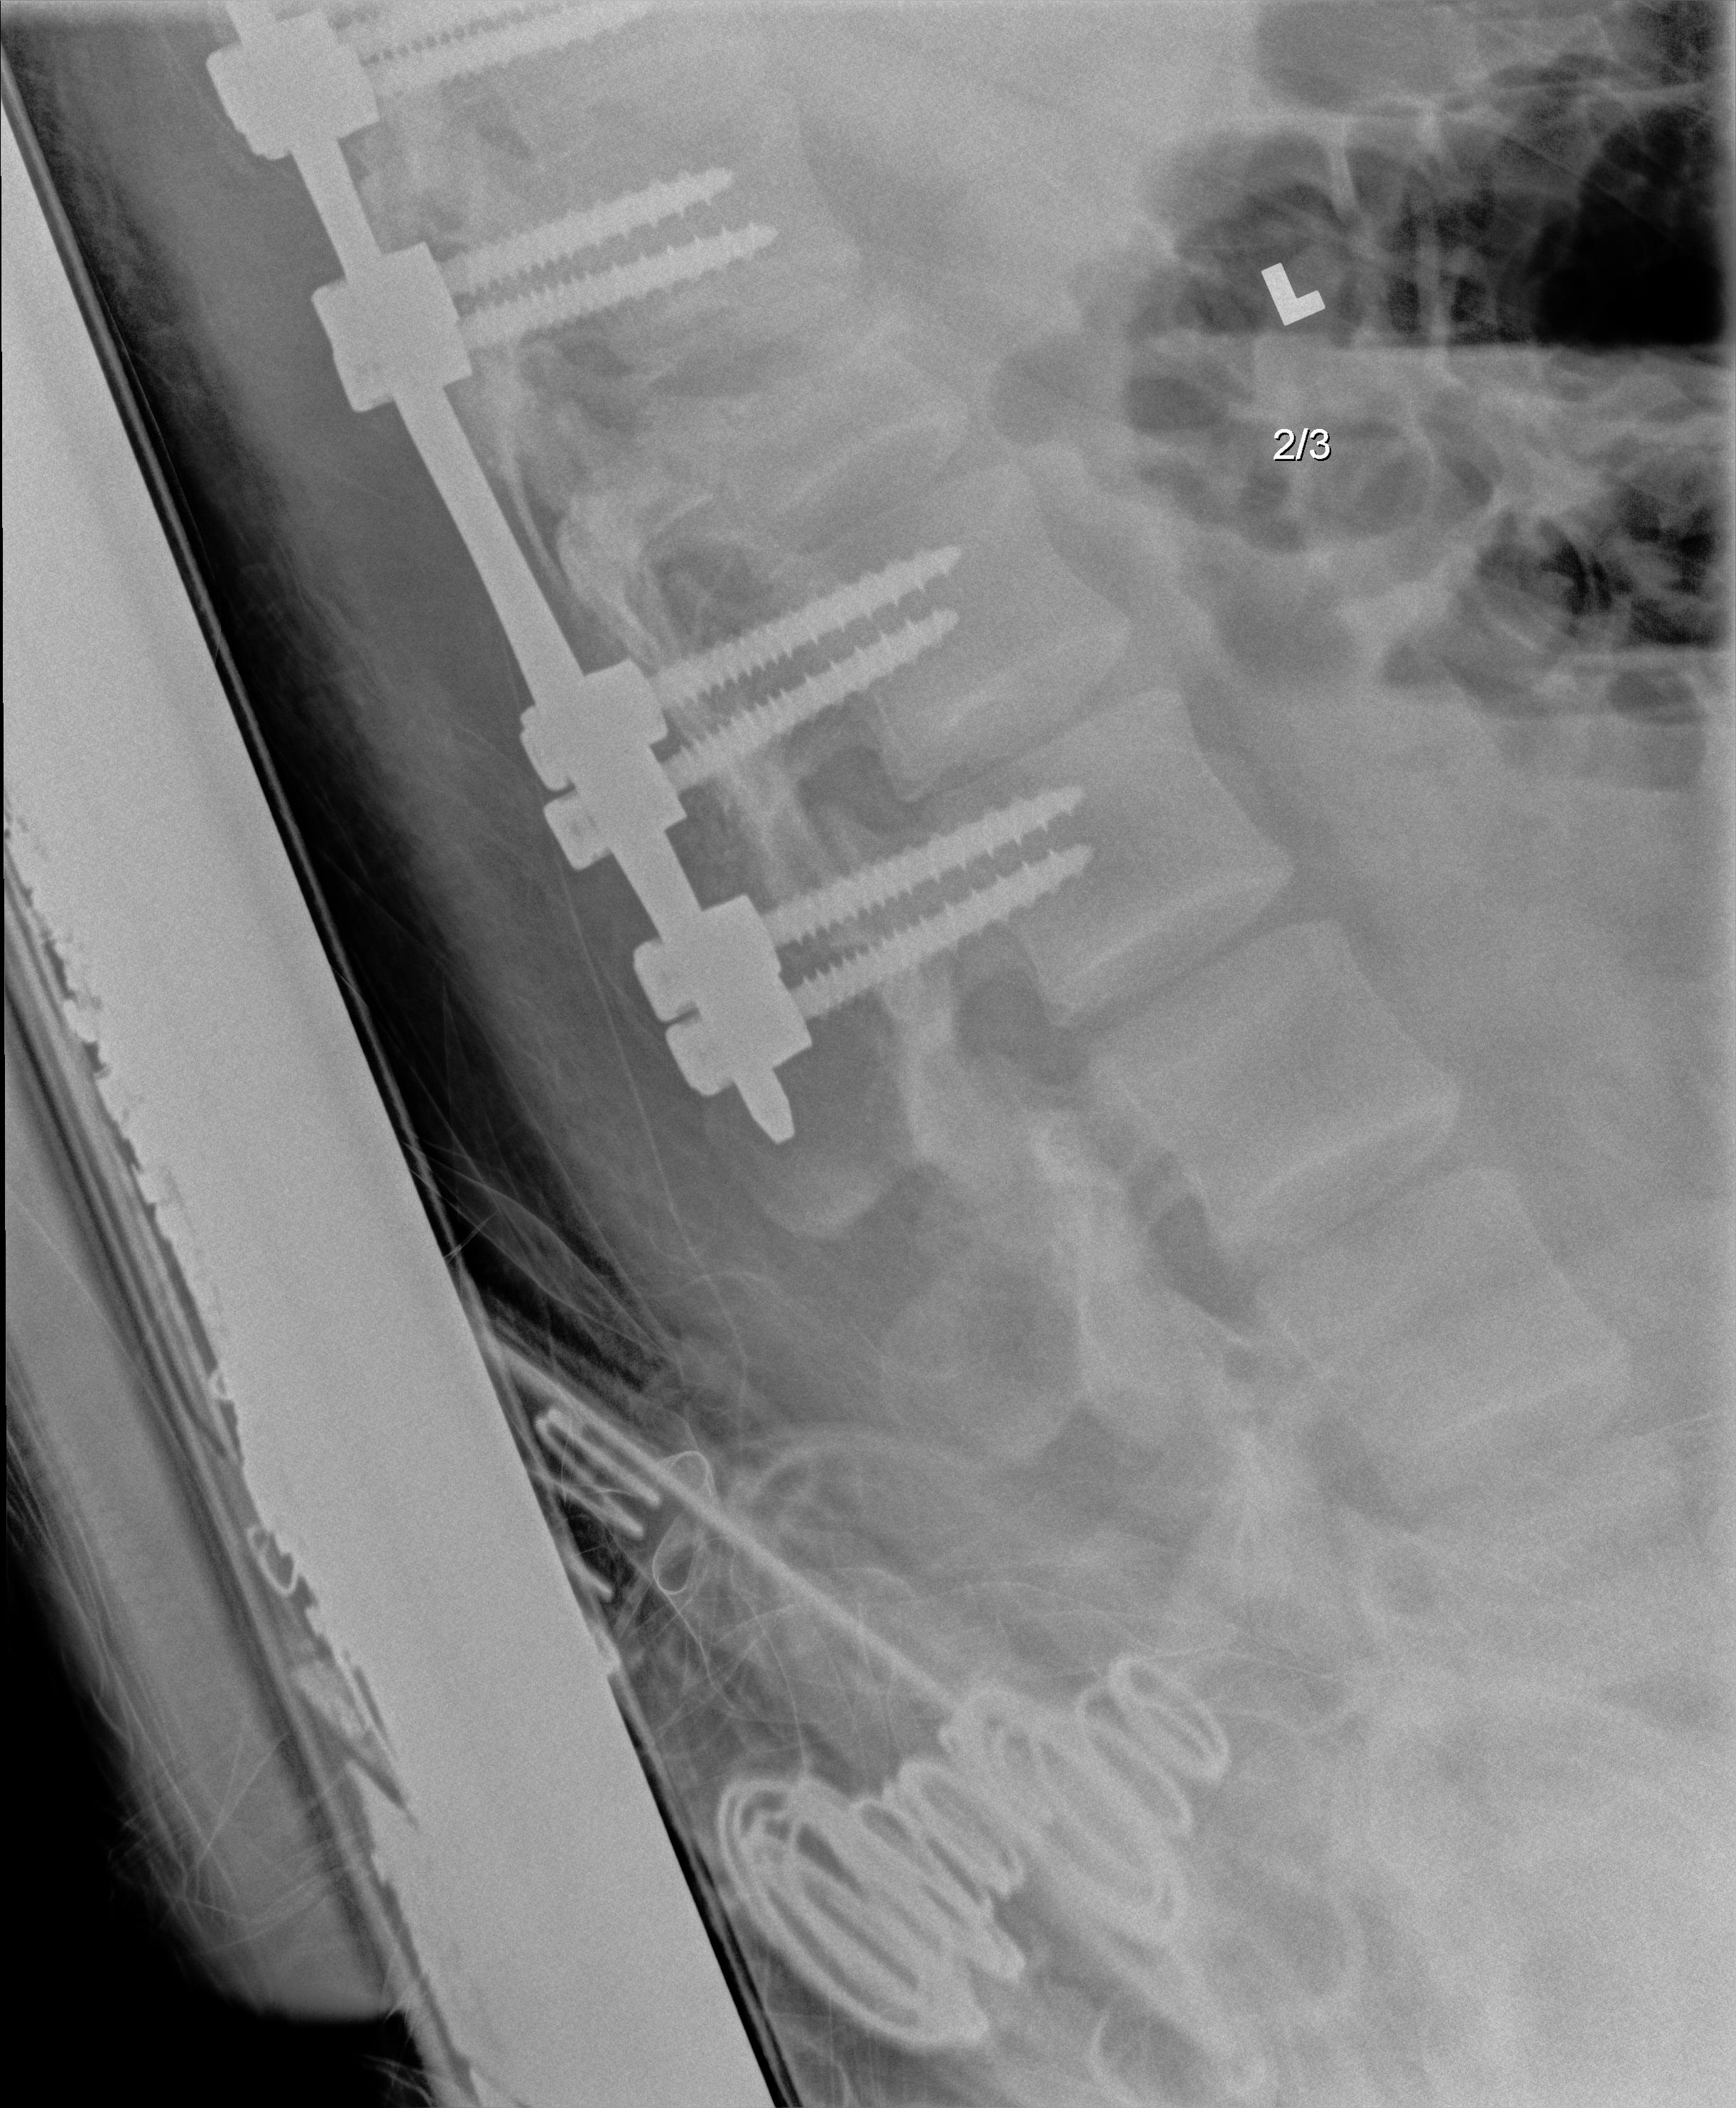
View: LATERAL
Implant manufacturer: medtronic solera